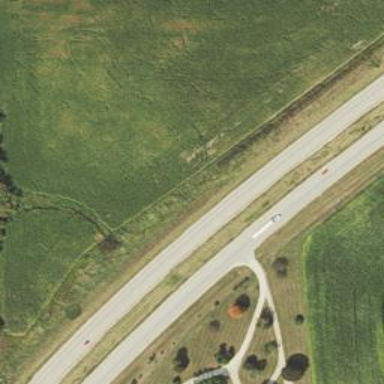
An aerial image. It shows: This is trunk highway with motorroad.